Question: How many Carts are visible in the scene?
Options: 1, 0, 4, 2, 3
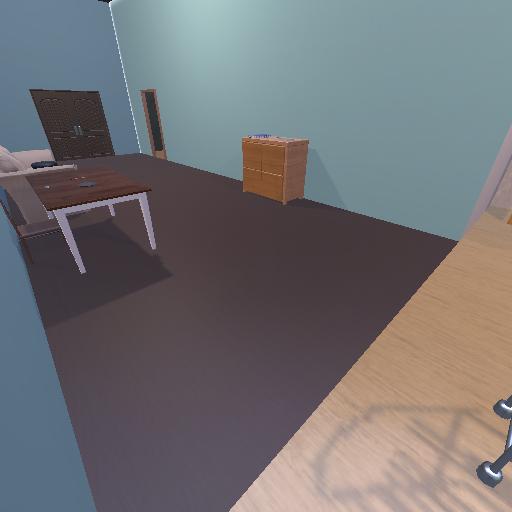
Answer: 1